Question: After researching a way to exit a nested loop, I decided to try using 'goto',
'''
private void example()
{
for (int i = 0; i < 100; i++)
{
for (int ii = 0; ii < 100; ii++)
{
for (int iii = 0; iii < 100; iii++)
{
goto exitMethod;
}
}
}
exitMethod:
}
'''
But for some reason, if I put a 'goto' label is at the very end of the method, Visual Studio 2012 (Ultimate) complains (and it won't compile),

But if I change my code to this,
'''
private void example()
{
for (int i = 0; i < 100; i++)
{
for (int ii = 0; ii < 100; ii++)
{
for (int iii = 0; iii < 100; iii++)
{
goto exitMethod;
}
}
}
exitMethod:
int someUnneededVariable; // Just an example, if I add ANY piece of code the error vanishes.
}
'''
None of the errors appear (and it compiles); I've searched through all the MSDN references that I know of, and I couldn't find anything about this.
'return;'
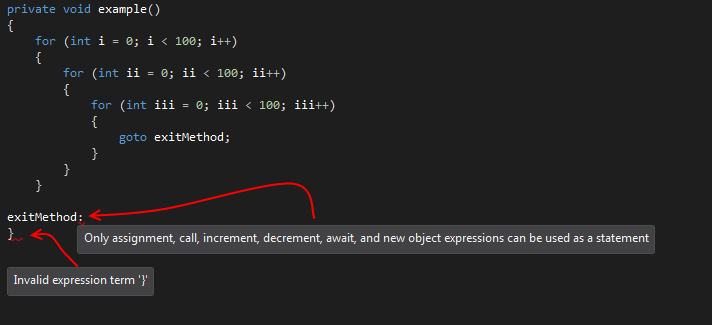
Answer: A label doesn't exist on its own: it labels a . From section 8.4 of the C# 5 spec:
> A labeled-statement permits a statement to be prefixed by a label. Labeled statements are permitted in blocks, but are not permitted as embedded statements.
In this case, you're applying the label at the end of the method - there's no statement for it to be a label . So the compiler is absolutely right to reject your code.
If you really wanted to, you could add a label to an otherwise-redundant return statement:
'''
exitMethod:
return;
}
'''
... or just an empty statement, as suggested by Irfan. There has to be statement though.
But I wouldn't recommend it. Just change any 'goto exitMethod;' statement to simply 'return'.